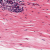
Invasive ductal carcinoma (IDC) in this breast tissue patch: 0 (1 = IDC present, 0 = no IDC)